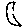
Label: moon